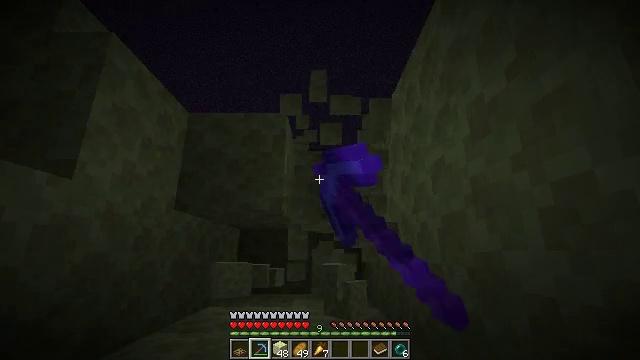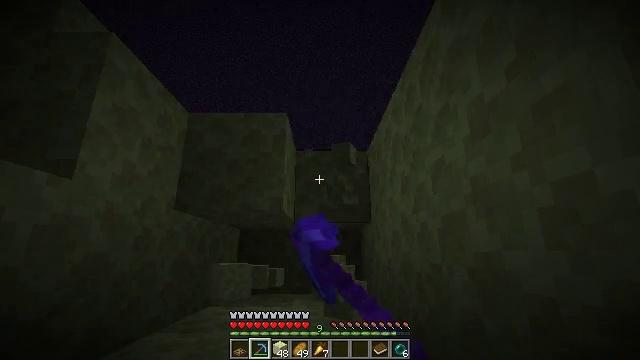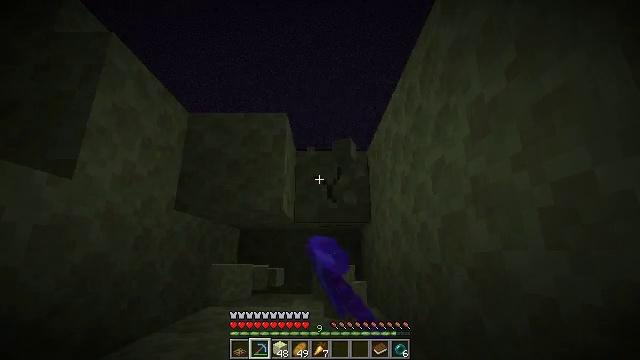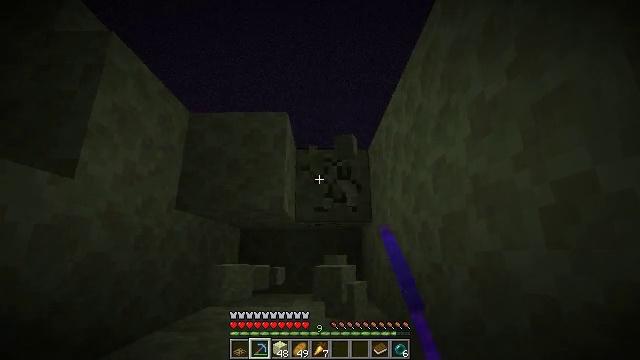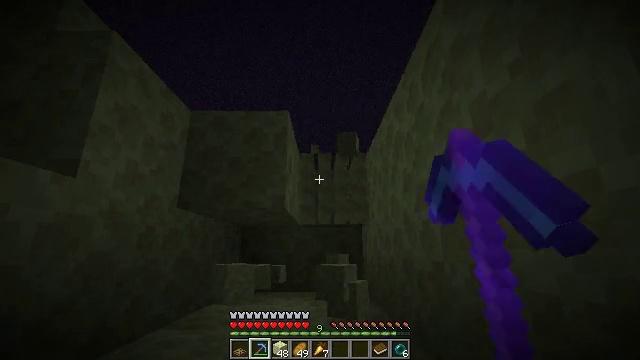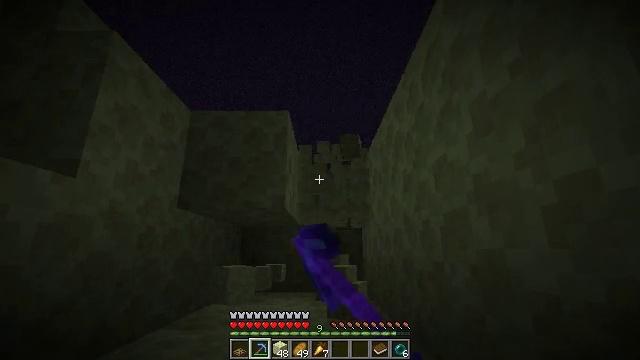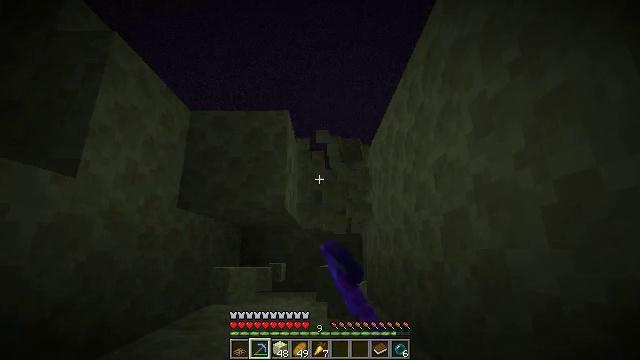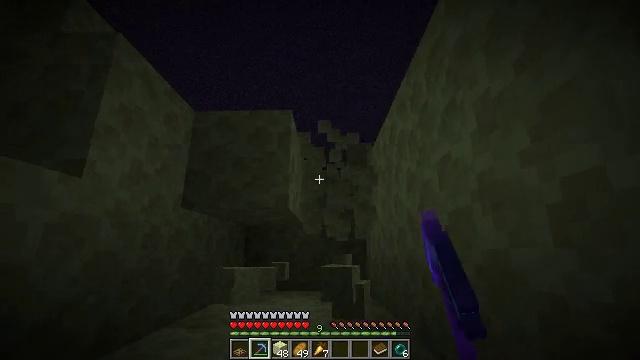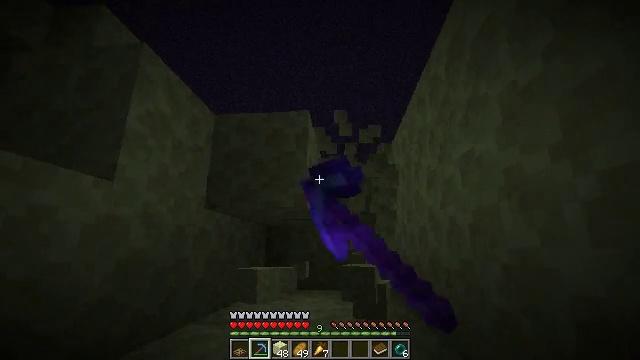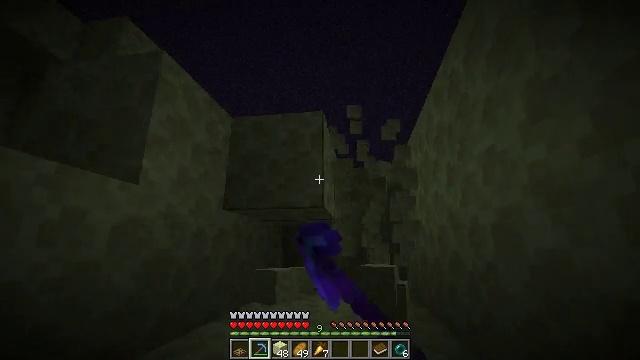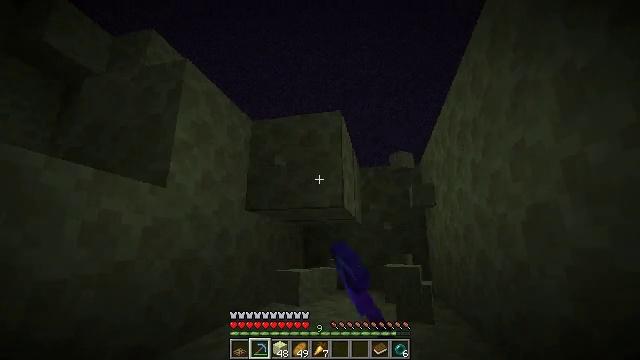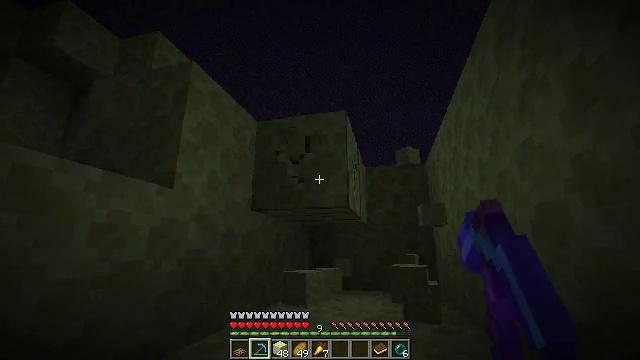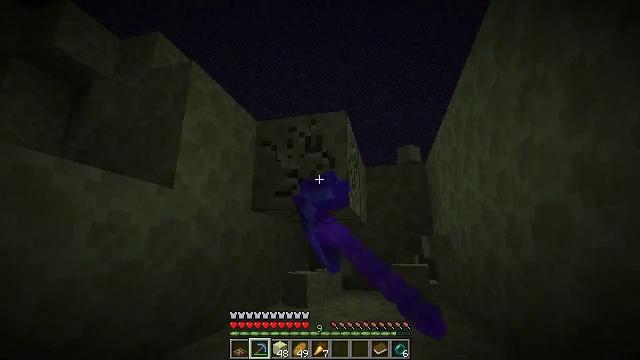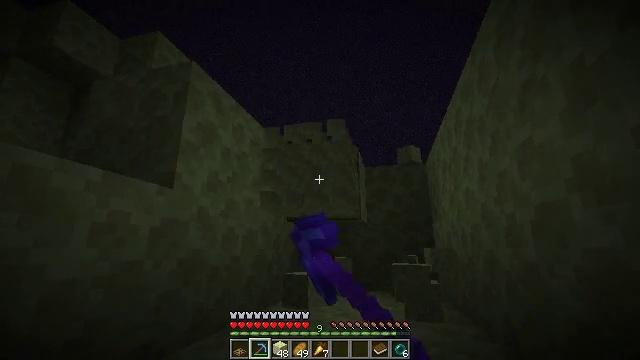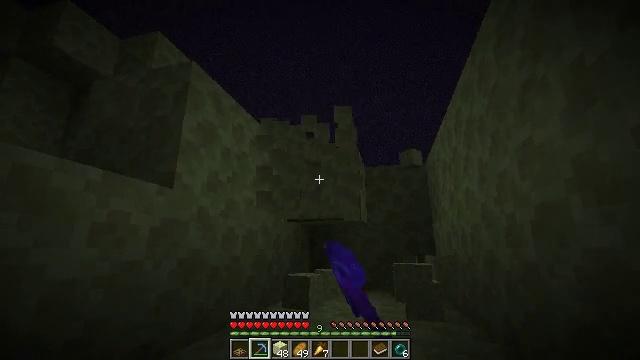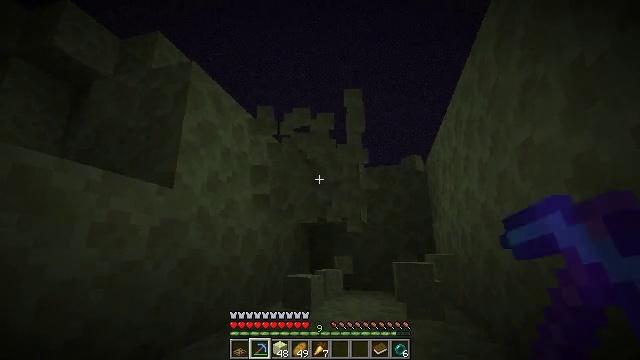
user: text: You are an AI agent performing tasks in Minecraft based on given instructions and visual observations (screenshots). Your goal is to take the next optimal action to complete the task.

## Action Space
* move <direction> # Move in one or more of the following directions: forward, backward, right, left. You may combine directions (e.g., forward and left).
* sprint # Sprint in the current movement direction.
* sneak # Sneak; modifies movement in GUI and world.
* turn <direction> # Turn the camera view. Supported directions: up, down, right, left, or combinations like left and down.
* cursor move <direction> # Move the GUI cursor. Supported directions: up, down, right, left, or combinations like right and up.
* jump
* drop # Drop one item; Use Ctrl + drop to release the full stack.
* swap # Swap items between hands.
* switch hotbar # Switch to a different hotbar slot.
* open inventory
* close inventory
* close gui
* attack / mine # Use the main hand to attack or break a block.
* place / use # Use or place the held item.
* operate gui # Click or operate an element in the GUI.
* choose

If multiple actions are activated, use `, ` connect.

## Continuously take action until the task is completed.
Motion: motion action
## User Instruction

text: Mine the end stone in the End dimension.
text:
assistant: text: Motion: attack / mine
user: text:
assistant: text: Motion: attack / mine
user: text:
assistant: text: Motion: attack / mine
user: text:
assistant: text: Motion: attack / mine
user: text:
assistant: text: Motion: attack / mine
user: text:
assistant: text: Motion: attack / mine
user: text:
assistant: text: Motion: attack / mine
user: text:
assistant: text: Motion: turn left, attack / mine
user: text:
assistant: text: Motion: turn left, attack / mine
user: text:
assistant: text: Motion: turn left, attack / mine
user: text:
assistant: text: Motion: turn left, attack / mine
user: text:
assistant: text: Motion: attack / mine
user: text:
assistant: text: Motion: attack / mine
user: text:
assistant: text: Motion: attack / mine
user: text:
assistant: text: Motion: attack / mine
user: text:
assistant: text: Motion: attack / mine
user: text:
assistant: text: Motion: attack / mine
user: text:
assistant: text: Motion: attack / mine
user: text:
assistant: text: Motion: attack / mine
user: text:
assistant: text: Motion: attack / mine
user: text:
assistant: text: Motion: attack / mine
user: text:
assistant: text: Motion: attack / mine
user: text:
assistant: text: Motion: attack / mine
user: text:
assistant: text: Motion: turn down, attack / mine
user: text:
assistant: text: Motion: turn left and down, attack / mine
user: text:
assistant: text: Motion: turn left and down, attack / mine
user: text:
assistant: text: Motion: turn left and down, attack / mine
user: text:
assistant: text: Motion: turn left and down, attack / mine
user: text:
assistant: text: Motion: turn down, attack / mine
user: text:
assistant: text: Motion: turn down, attack / mine